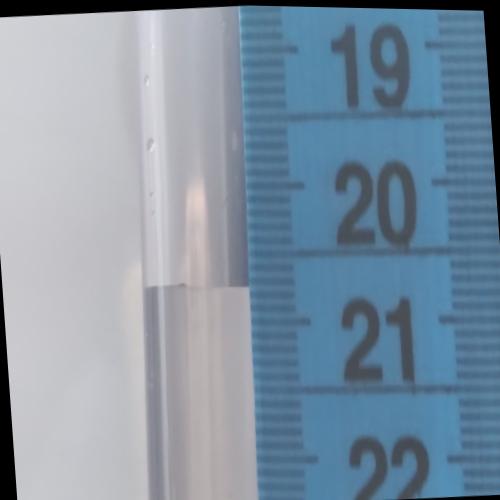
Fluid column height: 20.8 cm